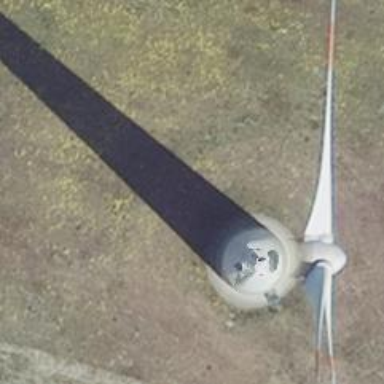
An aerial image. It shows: Wind generator with horizontal axis. The generator is wind turbine.